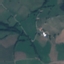
Land use / land cover class: Pasture